Field crop: maize
Growth stage: 2
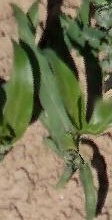
Species: maize